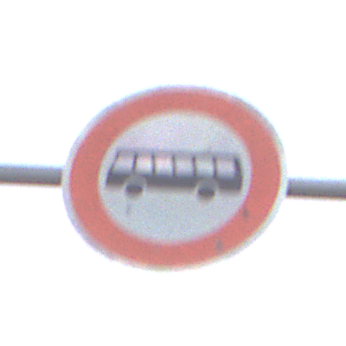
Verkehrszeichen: VerbotKraftomnibusse
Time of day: MorningAfternoon
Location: Outdoor (RoadRail)
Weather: Overcast
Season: NotSpecified
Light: Natural